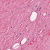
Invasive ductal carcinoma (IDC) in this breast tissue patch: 0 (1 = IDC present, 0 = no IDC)